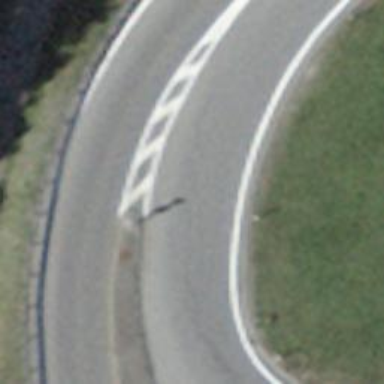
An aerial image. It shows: Tertiary road with asphalt surface.